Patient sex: M
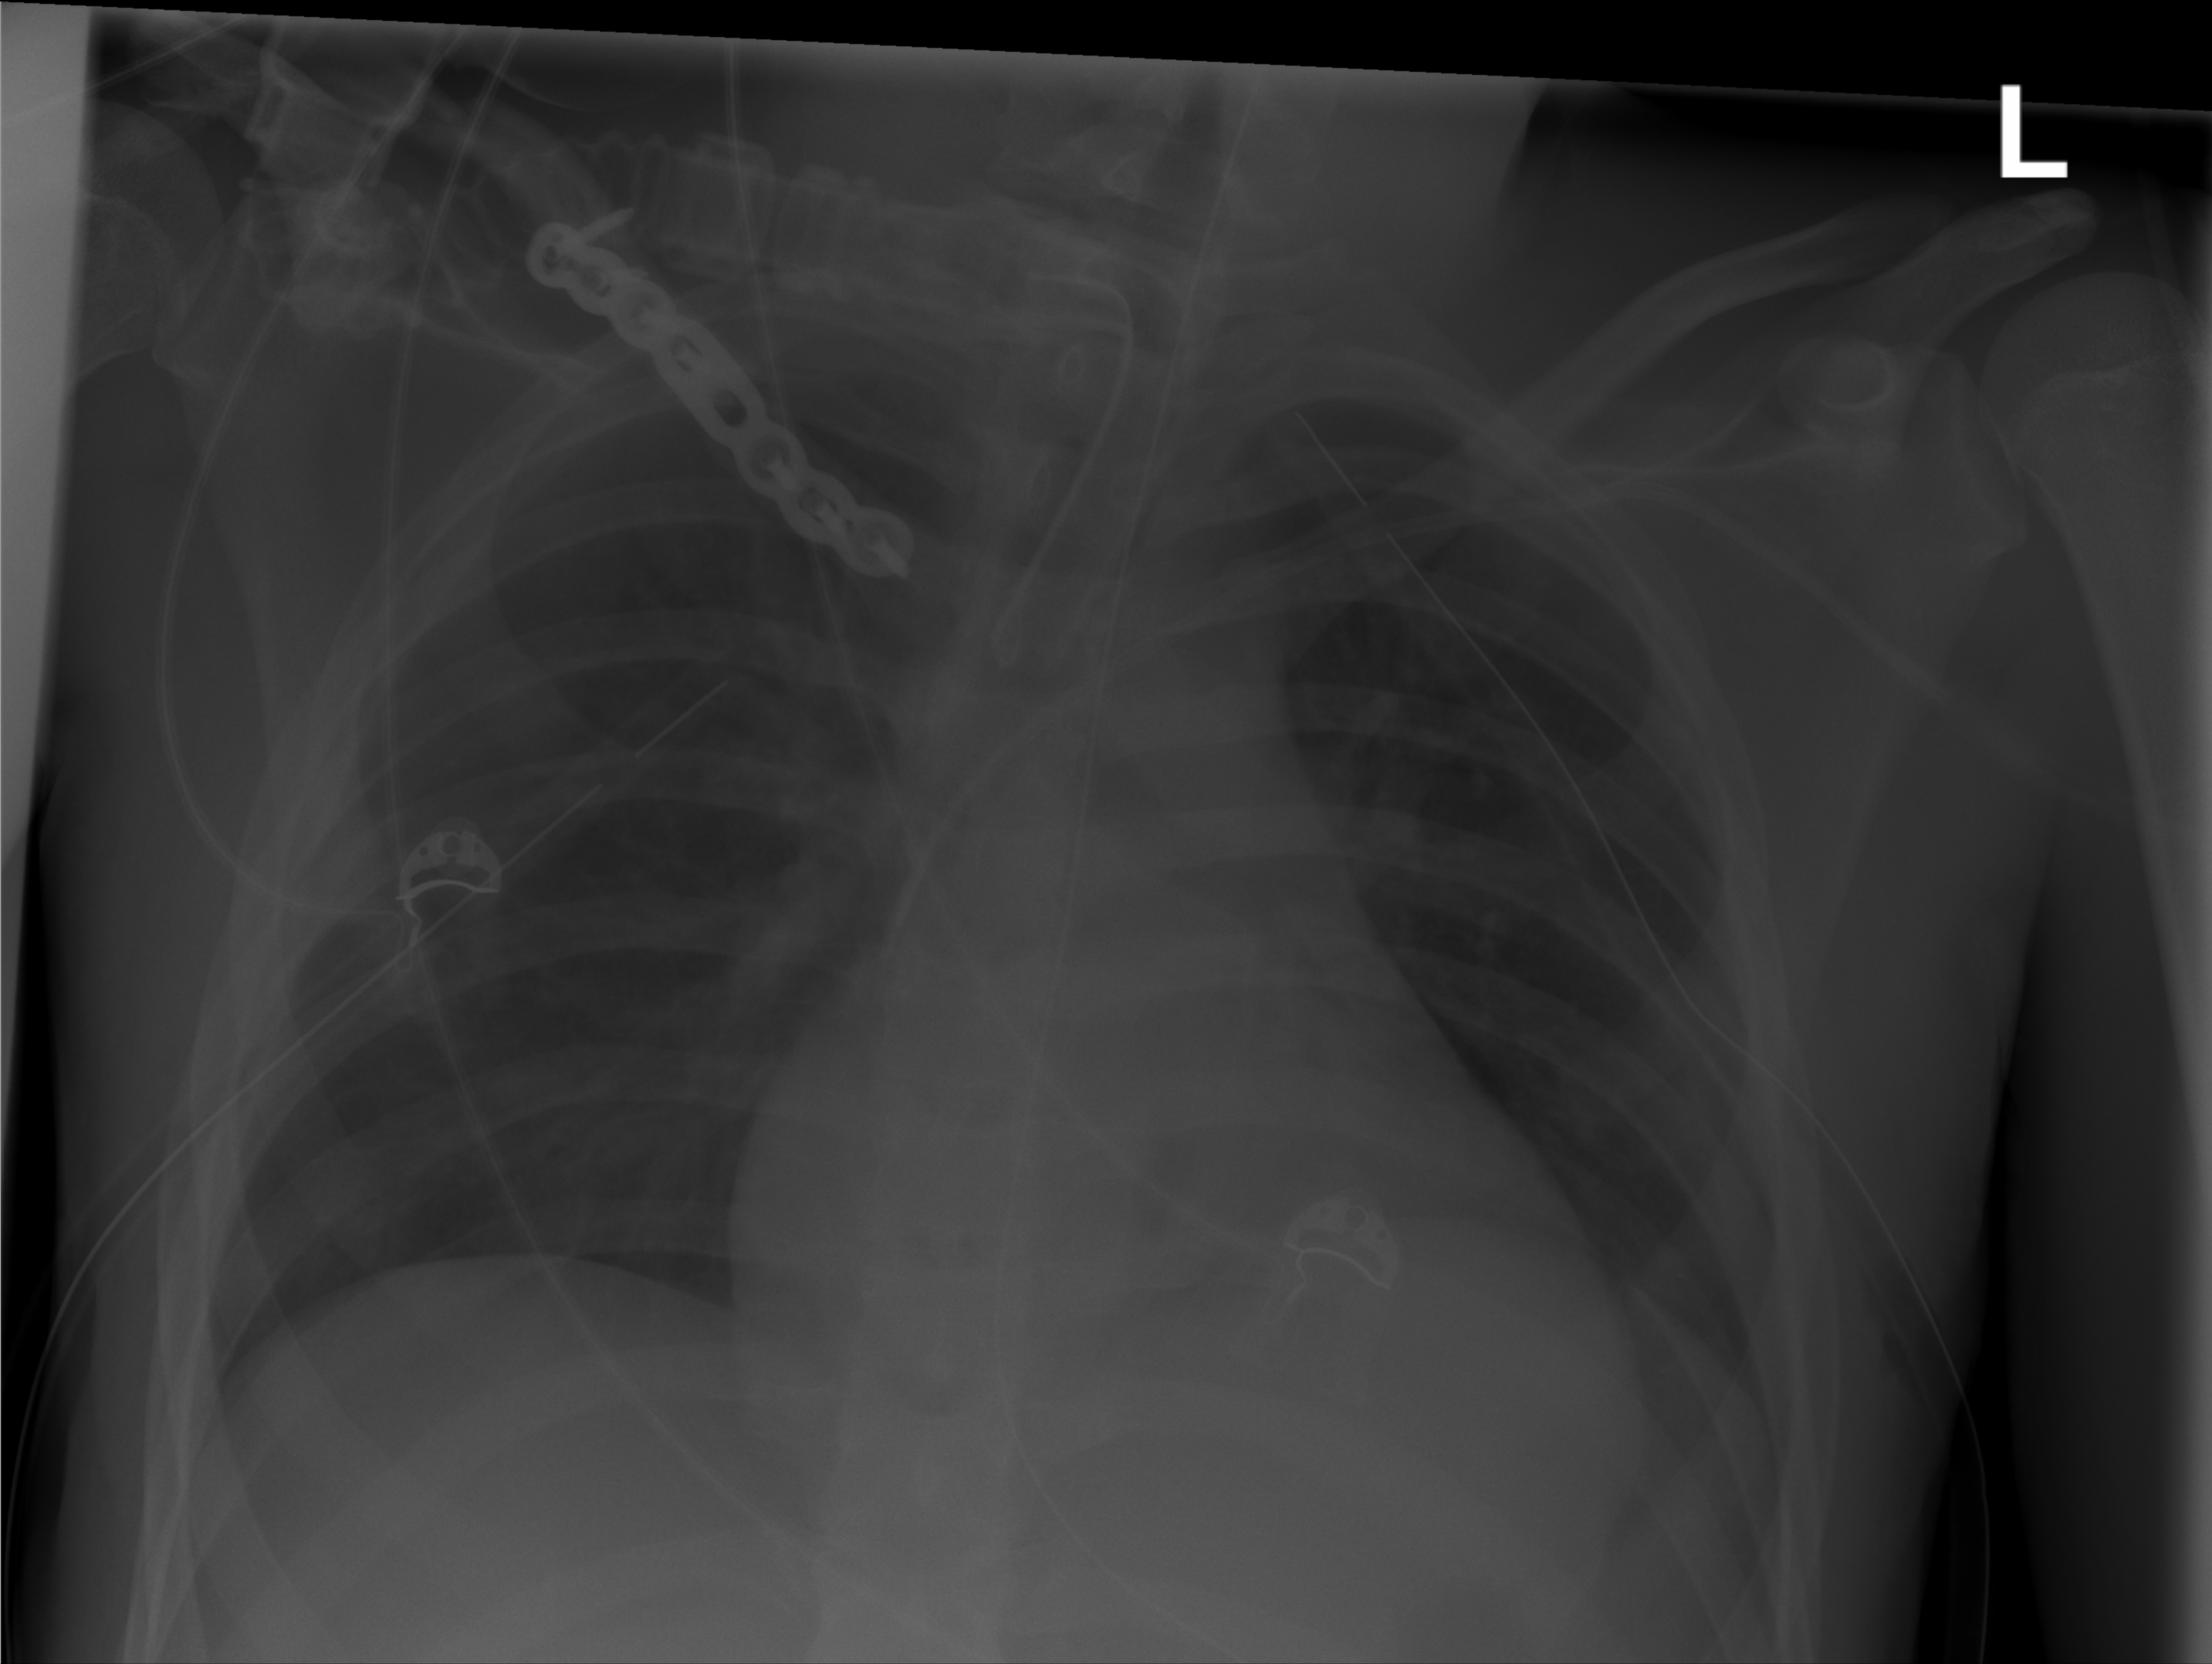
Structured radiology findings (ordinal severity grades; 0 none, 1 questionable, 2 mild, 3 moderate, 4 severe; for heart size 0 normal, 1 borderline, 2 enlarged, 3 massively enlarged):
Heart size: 0
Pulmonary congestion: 0
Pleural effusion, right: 0
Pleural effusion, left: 0
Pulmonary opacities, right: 0
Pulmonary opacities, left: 0
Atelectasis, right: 0
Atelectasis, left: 1